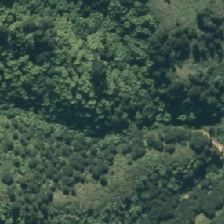
Land cover: broadleaved_indigenous_hardwood